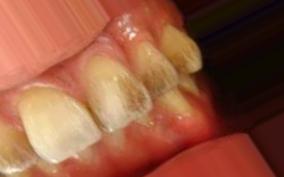
Condition: Tooth Discoloration